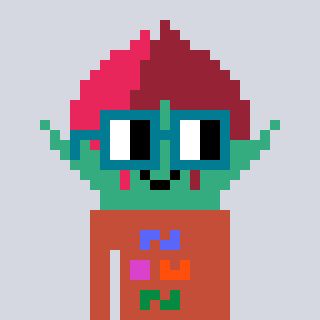
a pixel art character with square dark green glasses, a rosebud-shaped head and a rust-colored body on a cool background